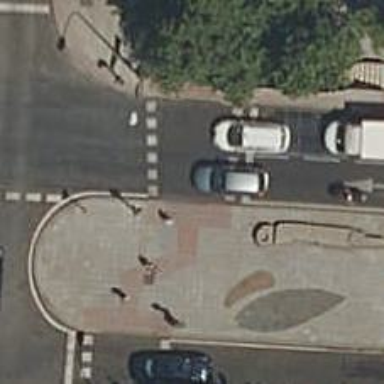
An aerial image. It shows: Kerb barrier.